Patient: sex M, age 64
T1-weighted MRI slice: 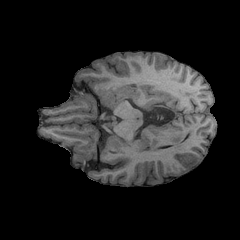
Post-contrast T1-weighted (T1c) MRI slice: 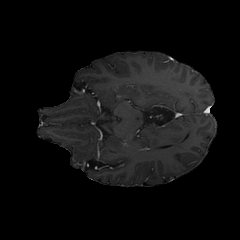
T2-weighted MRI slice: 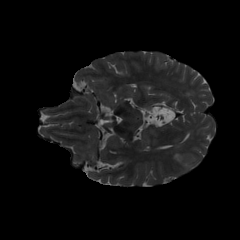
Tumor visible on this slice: yes
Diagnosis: Glioblastoma, IDH-wildtype
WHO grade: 4